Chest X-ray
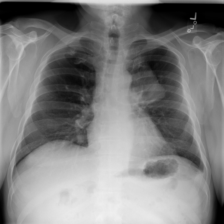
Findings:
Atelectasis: negative
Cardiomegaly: negative
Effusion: positive
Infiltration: negative
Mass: positive
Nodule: negative
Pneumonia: negative
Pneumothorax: negative
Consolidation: negative
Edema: negative
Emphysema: negative
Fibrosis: negative
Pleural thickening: negative
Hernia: negative